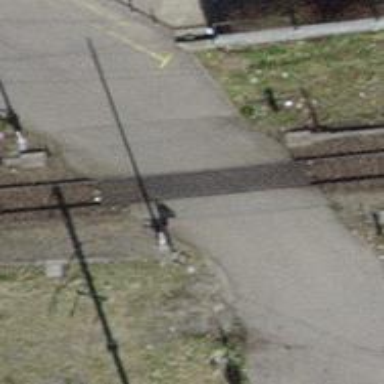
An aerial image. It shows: Level crossing with full barriers and lights.